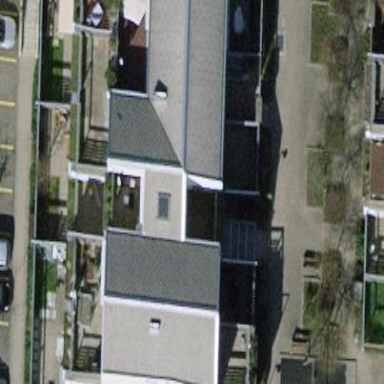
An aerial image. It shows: Terrace building.